Question: I'd like to hide the 1/2 column radio button that appears on my custom page in wordpress admin, how should i do it? ( ok i could do it in javascript, i was asking for a native wordpress solution )
This is the radio i'm talking about

here is the markup of the page
'''
<div class="wrap">
<?php screen_icon(); ?>
<h2><?php echo $title; ?></h2>
<div id="poststuff">
<form method="post" action="" enctype="multipart/form-data">
<?php wp_nonce_field( 'closedpostboxes', 'closedpostboxesnonce', false ); ?>
<?php wp_nonce_field( 'meta-box-order', 'meta-box-order-nonce', false ); ?>
<div >
<div class="column-1-ai1ec timely">
<?php do_meta_boxes( $settings_page, 'left', null ); ?>
<?php
// Show the submit button only in the settings page and not in the Feeds page.
if ( $calendar_settings ) {
submit_button( esc_attr__( 'Update Settings', AI1EC_PLUGIN_NAME ), 'primary', 'ai1ec_save_settings' );
}
?>
</div>
<div class="column-2-ai1ec timely"><?php do_meta_boxes( $settings_page, 'right', null ); ?></div>
</div>
</form>
</div><!-- #poststuff -->
'''
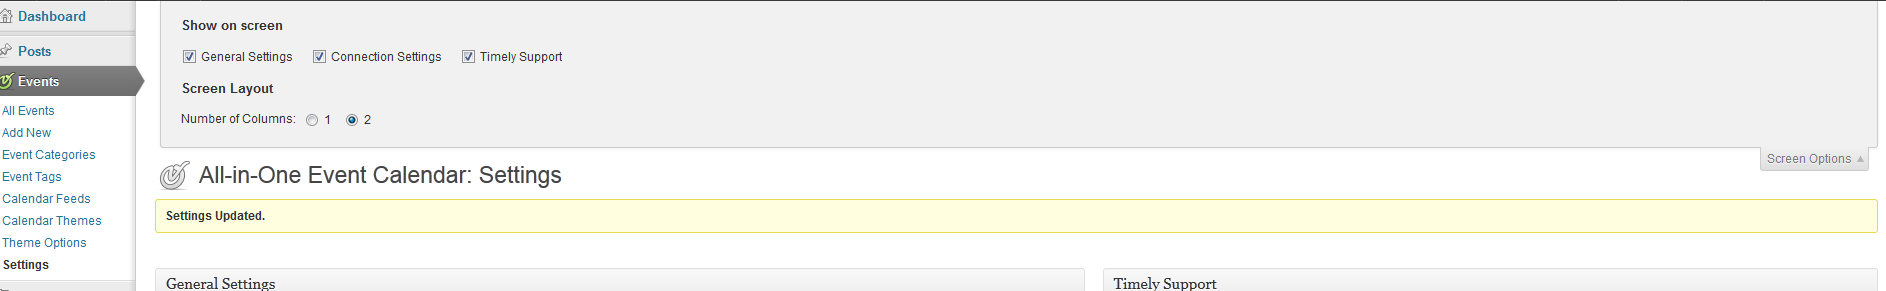
Answer: Filters! Namely, for 'screen_layout_columns' and 'get_user_option_screen_layout_post'. Gotta love those poorly documented hooks.
Try this:
'''
function force_single_column_layout( $columns ) {
$columns['post'] = 1;
return $columns;
}
add_filter( 'screen_layout_columns', 'force_single_column_layout' );
function force_single_column_layout_post() {
return 1;
}
add_filter( 'get_user_option_screen_layout_post', 'force_single_column_layout_post' );
'''